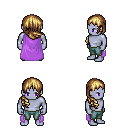
a pixel art fantasy rpg character, male body template, dark elf, purple skin, lavender cape, teal pants, blonde right-swept hairstyle, four views (front, back, left, right), 2x2 character sprite sheet, small pixel art, hard edges, no anti-aliasing